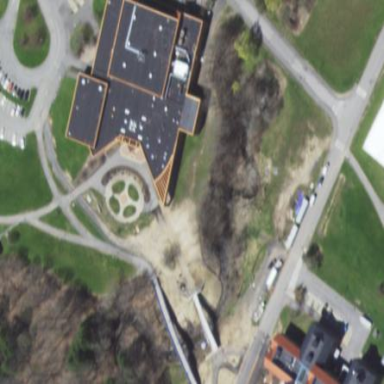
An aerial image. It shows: University building.